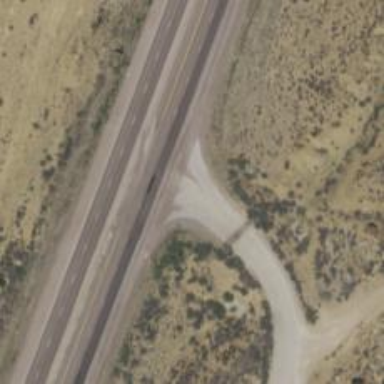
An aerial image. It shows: Unclassified road.